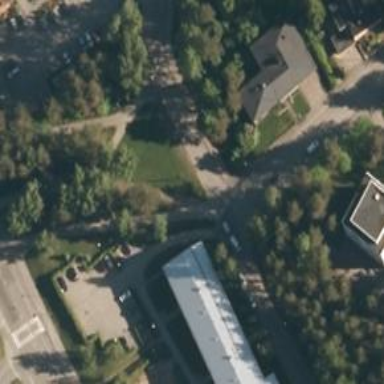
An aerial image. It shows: Asphalt cycleway.